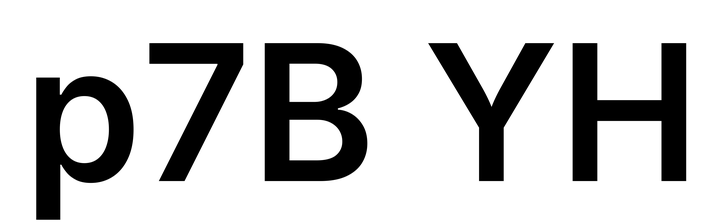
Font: Inter_SemiBold